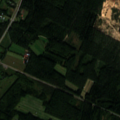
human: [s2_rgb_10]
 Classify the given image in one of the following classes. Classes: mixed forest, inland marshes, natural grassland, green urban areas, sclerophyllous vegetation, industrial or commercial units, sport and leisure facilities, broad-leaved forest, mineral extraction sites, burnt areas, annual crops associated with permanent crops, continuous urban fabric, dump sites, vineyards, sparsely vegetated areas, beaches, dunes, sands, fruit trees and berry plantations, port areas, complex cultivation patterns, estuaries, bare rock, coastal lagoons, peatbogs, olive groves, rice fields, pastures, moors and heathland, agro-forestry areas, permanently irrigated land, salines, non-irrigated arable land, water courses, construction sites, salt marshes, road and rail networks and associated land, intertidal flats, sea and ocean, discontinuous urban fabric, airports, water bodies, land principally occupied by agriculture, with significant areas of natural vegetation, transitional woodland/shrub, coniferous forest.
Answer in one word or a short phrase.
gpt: land principally occupied by agriculture, with significant areas of natural vegetation, coniferous forest, mixed forest, transitional woodland/shrub